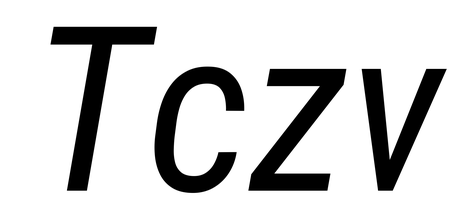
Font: Roboto-Italic_Condensed_Italic